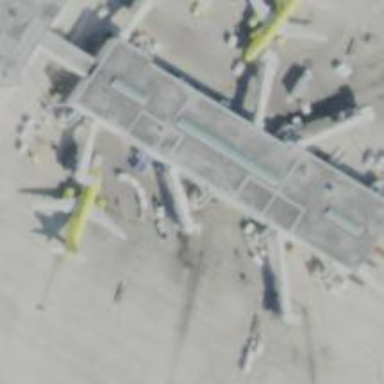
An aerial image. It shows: Airport gate.